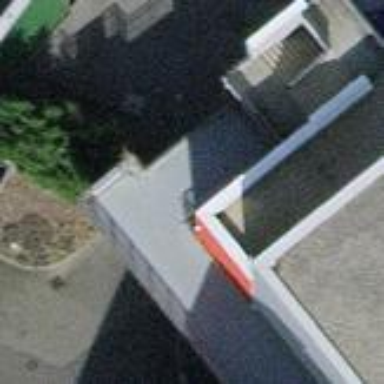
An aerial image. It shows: View of roof of building.